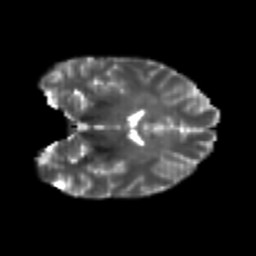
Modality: T2w
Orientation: coronal
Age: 24
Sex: female
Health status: healthy
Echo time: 0.074 s